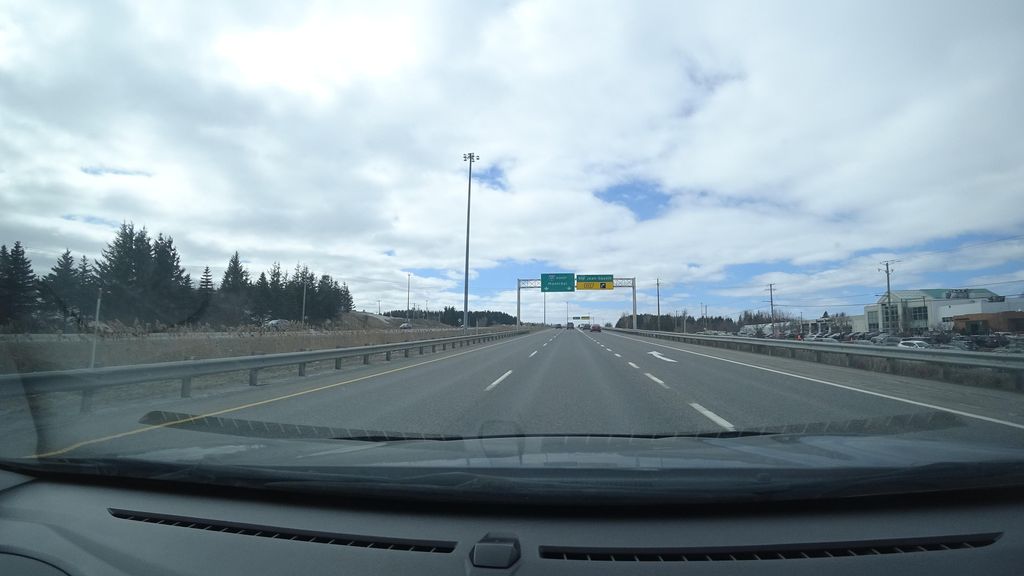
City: quebec_city